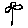
Label: flower